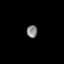
Tissue: prostate
Cell type: T cells
Senescence score: 0.9652
Nuclear area (px): 129
Mean DAPI intensity: 133.054